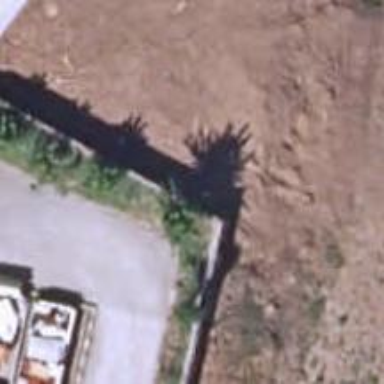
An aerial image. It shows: Fence.